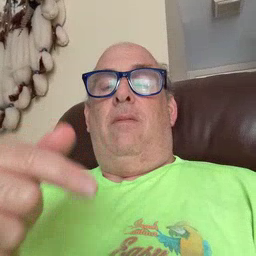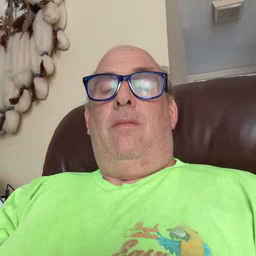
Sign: dog